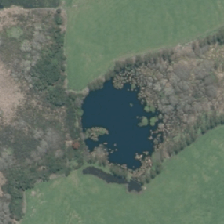
Land cover: lake_pond